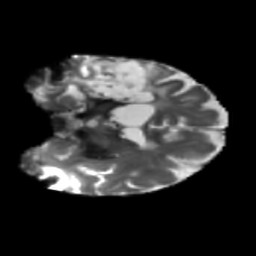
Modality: T2w
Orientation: coronal
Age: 66
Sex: female
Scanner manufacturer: siemens
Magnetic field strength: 3 T
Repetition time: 5.47 s
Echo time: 0.0854 s